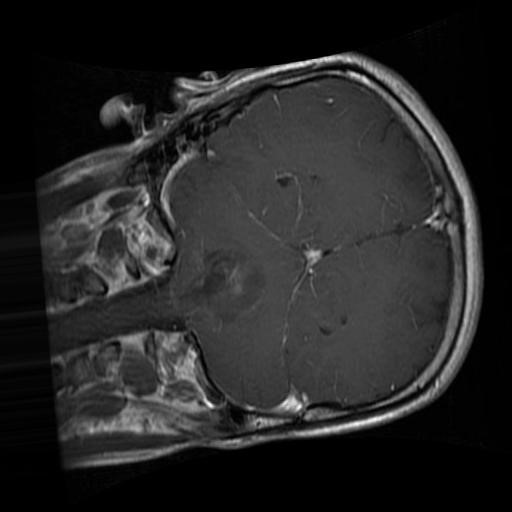
Label: brain_glioma